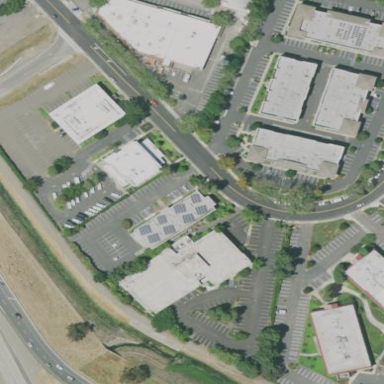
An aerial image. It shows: Commercial area.